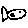
Label: fish